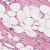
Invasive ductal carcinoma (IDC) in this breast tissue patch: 0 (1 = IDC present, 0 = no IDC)